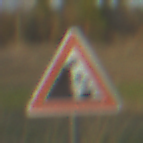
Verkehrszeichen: SteinschlagLinks
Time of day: SunriseSunset
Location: Outdoor (Nature)
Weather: PartlyCloudy
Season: NotSpecified
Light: Natural